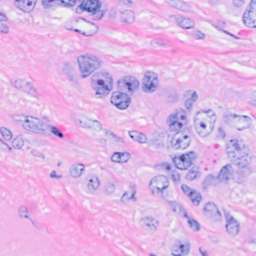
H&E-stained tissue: Breast